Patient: sex M, age 66
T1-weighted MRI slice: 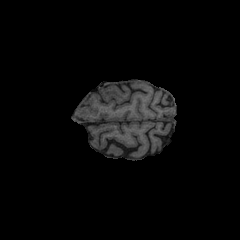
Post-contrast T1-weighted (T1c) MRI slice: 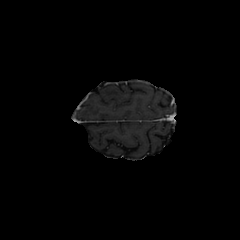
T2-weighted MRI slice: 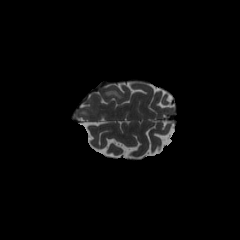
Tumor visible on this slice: yes
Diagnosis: Glioblastoma, IDH-wildtype
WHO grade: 4